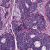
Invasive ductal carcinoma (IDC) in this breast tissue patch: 1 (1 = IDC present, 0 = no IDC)